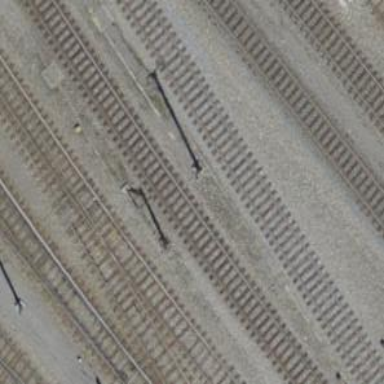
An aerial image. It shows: Single-track electrified railway with contact line.